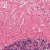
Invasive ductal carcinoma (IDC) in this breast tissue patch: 0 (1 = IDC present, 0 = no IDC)